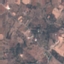
Label: PermanentCrop